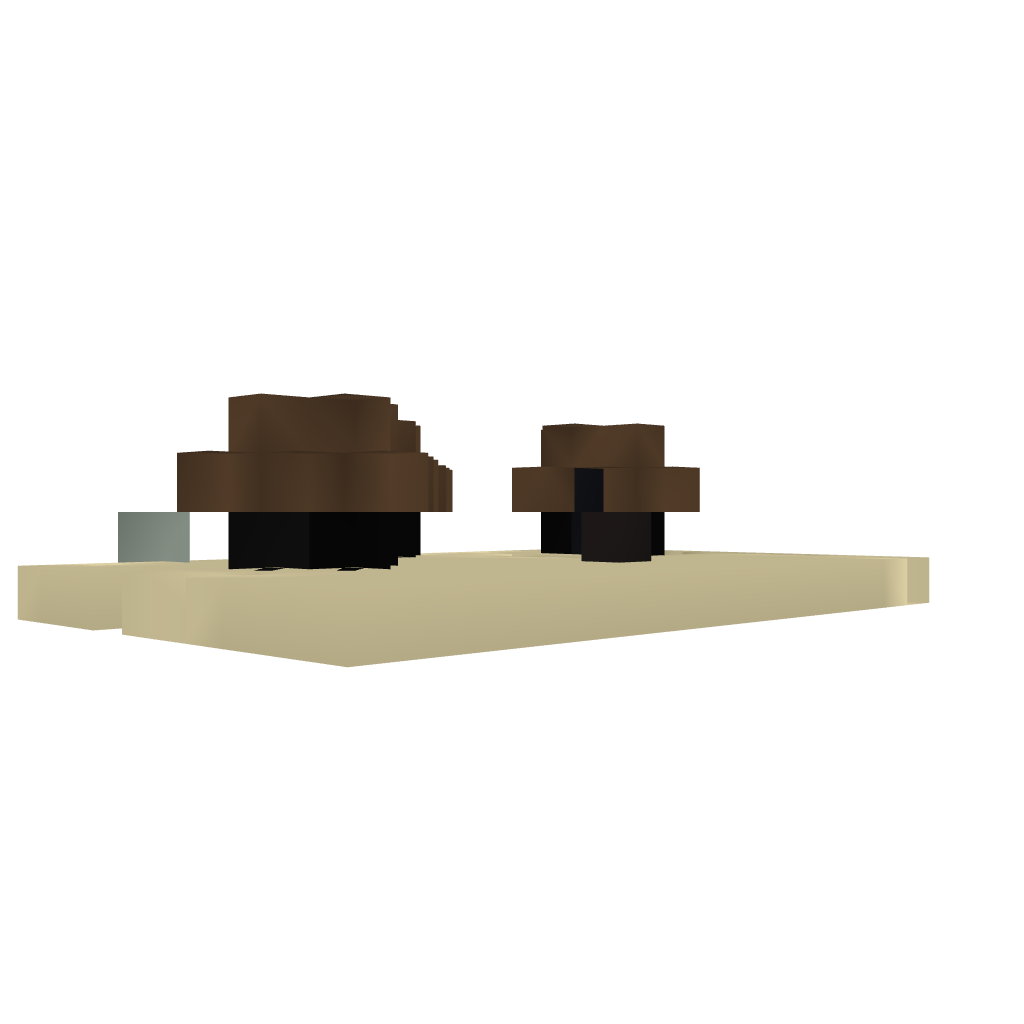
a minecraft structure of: Infinate Music Machine